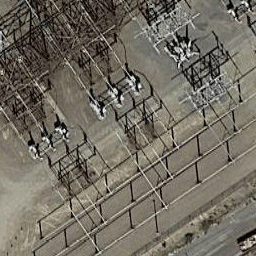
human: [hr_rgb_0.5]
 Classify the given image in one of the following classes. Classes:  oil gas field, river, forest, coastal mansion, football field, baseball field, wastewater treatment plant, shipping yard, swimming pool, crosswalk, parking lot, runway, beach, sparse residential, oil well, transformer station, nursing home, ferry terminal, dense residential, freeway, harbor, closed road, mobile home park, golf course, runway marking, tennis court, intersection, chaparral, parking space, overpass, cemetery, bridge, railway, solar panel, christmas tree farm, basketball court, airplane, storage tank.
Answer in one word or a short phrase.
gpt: transformer station